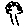
Label: tree